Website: bh-photo
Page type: address-validator
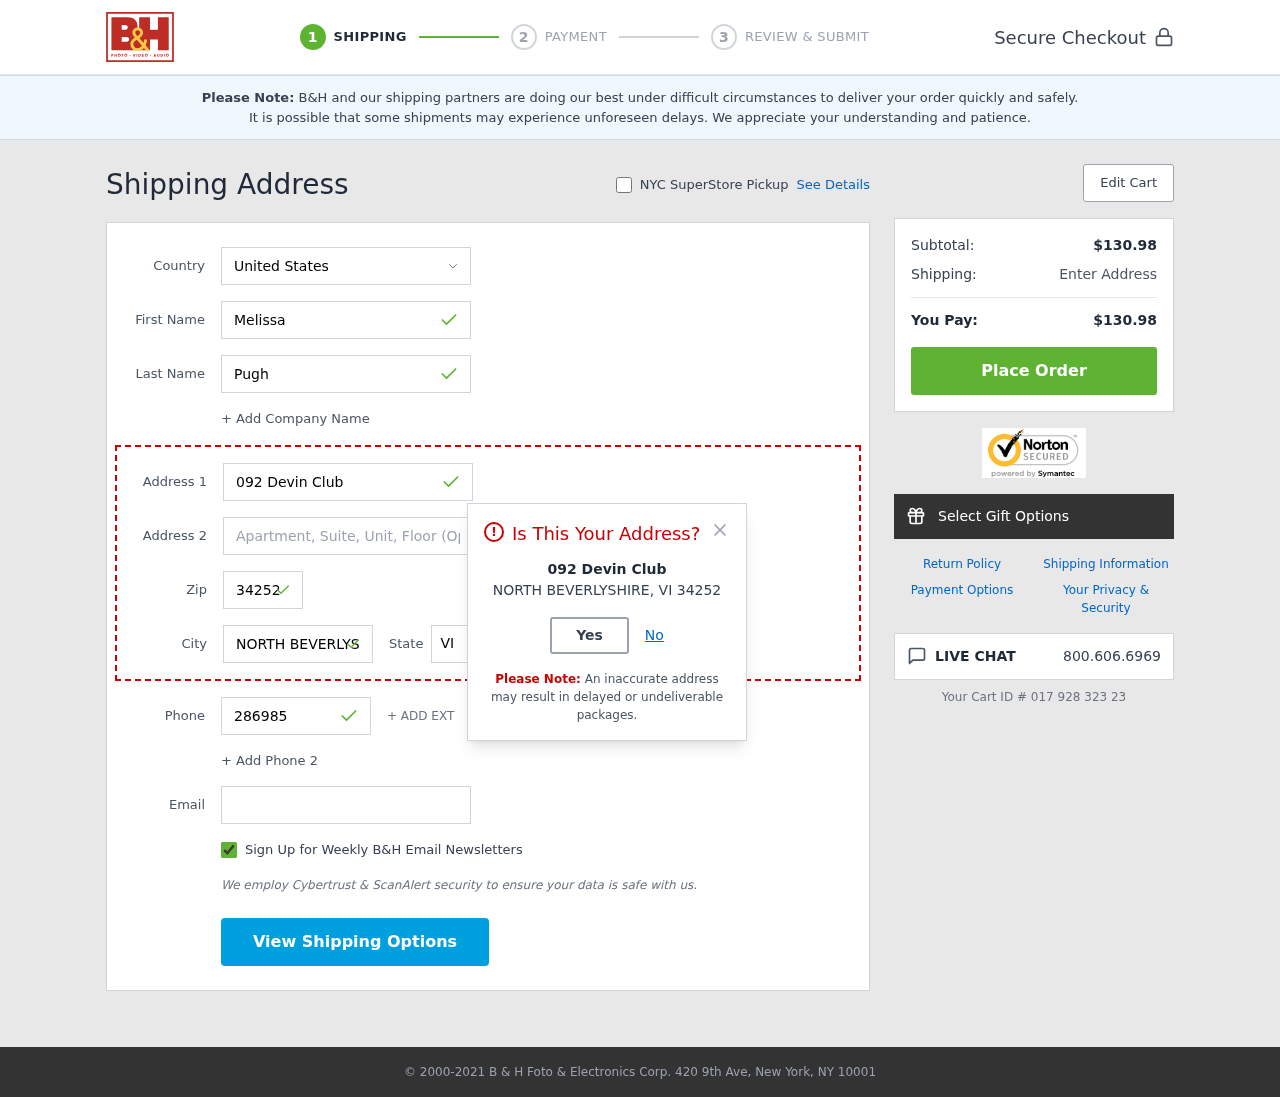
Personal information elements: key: PII_CITY
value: North Beverlyshire
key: PII_COUNTRY
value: United States
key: PII_EMAIL
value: melissa_pugh@hotmail.com
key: PII_FIRSTNAME
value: Melissa
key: PII_LASTNAME
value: Pugh
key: PII_PHONE
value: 2869853691
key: PII_POSTCODE
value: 34252
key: PII_STATE_ABBR
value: VI
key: PII_STREET
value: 092 Devin Club
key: PII_CITY_MODAL
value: NORTH BEVERLYSHIRE
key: PII_STATE
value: VI
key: PII_POSTCODE_FULL
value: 34252
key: PII_POSTCODE_NUMERIC
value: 34252
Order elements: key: ORDER_SUBTOTAL
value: $130.98
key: ORDER_TOTAL
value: $130.98
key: ORDER_ID
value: Your Cart ID # 017 928 323 23